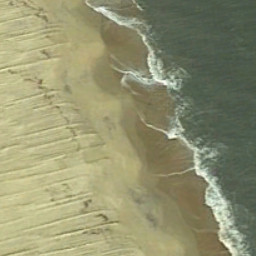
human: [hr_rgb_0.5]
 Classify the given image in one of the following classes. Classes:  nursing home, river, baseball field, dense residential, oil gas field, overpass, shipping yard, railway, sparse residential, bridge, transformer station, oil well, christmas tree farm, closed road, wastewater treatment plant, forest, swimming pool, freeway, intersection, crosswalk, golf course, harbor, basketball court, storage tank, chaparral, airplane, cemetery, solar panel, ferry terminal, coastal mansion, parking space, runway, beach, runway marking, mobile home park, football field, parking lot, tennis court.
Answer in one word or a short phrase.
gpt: beach